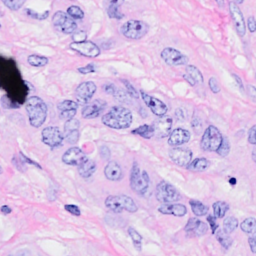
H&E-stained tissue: Breast